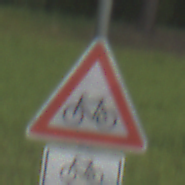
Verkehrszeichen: RadverkehrRechts
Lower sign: RichtungsangabeDurchPfeile9
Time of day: SunriseSunset
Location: Outdoor (Nature)
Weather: PartlyCloudy
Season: NotSpecified
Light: Natural